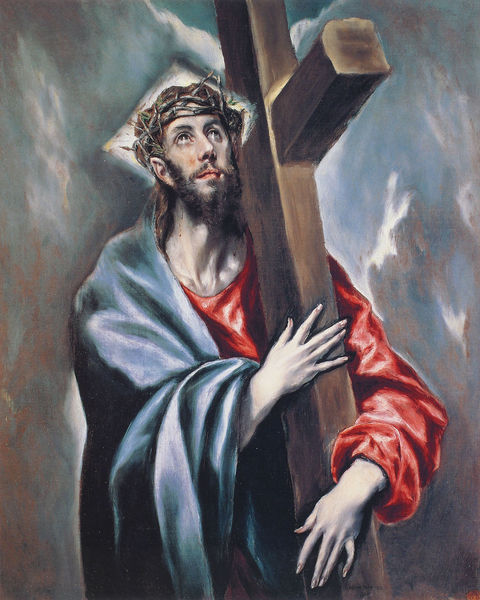
Titel: Kreuztragender Christus
Künstler: El Greco
Institution: Madrid, Museo del Prado
Schlagwörter: blau, gemälde, hand, himmel, umhang, weiß, wolken, braun, hintergrund, mund, nase, ohr, blick, rot, hochformat, malerei, bart, hemd, augen, blass, falten, gesicht, halten, tragen, hände, kirche, auge, gewand, lippen, spanien, düster, haltung, last, erotik, hoch, leuchten, glaube, kreuz, krallen, heiligenschein, fingernägel, nimbus, christus, jesus, kreuzigung, manierismus, toga, dornen, viereckig, balu, hoffnung, el greco, dornenkrone, dornenkranz, nagellack, kreuzweg, kreuztragung, unhang, spitzohr, 1800, h#nde, langfinger, überstreckung, mordillo, spenien, auge3n